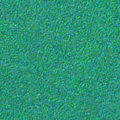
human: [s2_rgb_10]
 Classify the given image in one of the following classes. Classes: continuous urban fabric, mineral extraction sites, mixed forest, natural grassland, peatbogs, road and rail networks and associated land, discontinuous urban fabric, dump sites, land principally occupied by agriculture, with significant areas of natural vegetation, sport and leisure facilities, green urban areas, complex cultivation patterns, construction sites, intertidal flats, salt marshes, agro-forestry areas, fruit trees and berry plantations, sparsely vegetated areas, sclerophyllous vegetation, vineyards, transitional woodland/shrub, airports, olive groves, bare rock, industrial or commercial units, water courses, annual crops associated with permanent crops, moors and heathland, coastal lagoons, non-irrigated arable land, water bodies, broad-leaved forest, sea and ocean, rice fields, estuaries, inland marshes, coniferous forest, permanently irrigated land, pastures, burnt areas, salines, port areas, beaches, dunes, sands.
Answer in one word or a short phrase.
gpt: sea and ocean